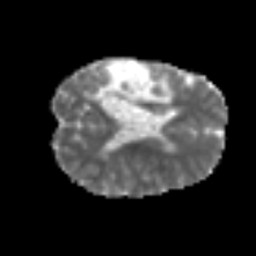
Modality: MD
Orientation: axial
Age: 44
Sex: female
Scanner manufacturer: siemens
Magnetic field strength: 3 T
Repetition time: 6.1 s
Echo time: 0.101 s